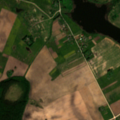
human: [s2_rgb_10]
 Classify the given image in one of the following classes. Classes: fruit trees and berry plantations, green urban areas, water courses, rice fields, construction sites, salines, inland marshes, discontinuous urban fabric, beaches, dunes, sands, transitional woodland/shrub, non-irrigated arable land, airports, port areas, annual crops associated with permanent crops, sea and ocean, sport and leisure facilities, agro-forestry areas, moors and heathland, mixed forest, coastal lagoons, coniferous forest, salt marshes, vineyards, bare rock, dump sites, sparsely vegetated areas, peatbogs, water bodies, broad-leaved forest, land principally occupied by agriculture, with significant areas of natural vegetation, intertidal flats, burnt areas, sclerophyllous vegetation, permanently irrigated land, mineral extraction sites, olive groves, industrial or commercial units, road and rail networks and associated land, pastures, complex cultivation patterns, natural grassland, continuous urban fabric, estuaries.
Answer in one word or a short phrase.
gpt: non-irrigated arable land, pastures, complex cultivation patterns, broad-leaved forest, water bodies